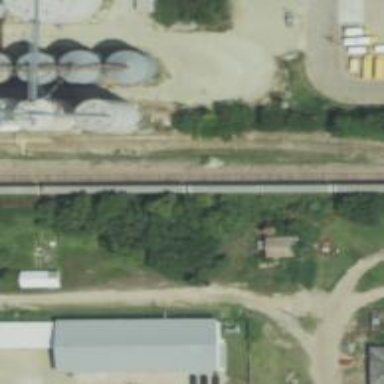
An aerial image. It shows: Railway siding with rails.